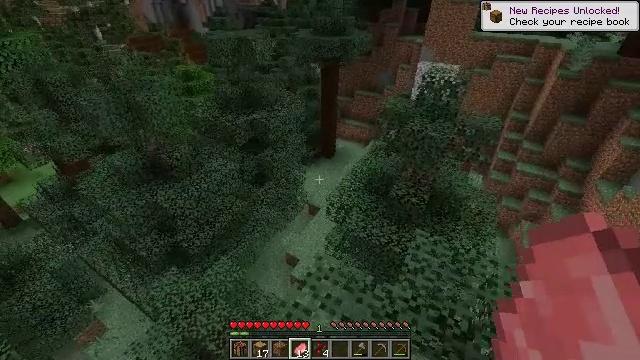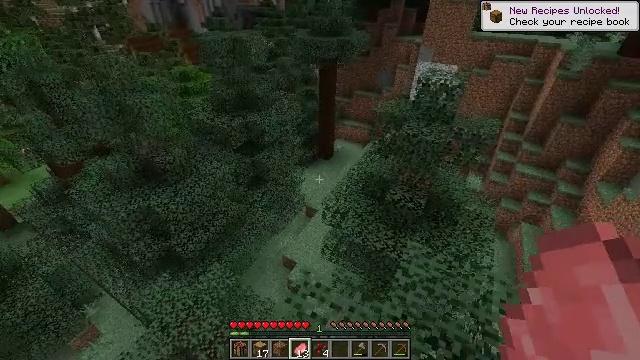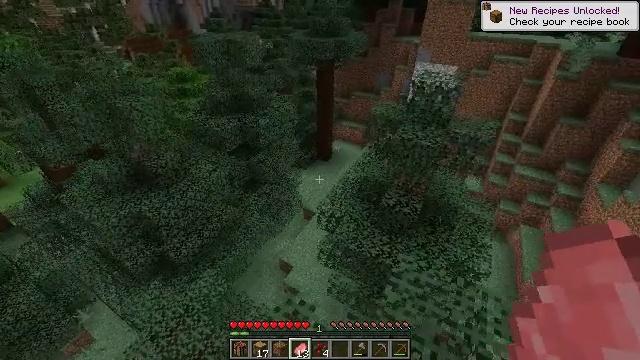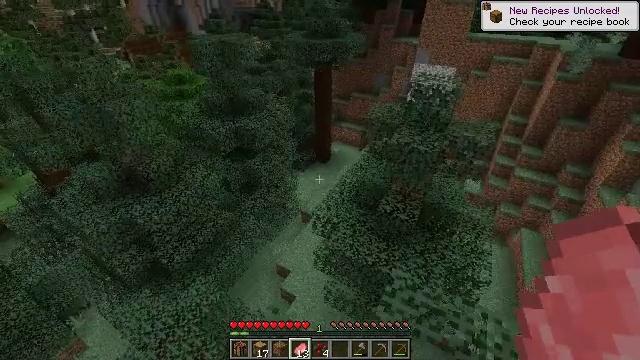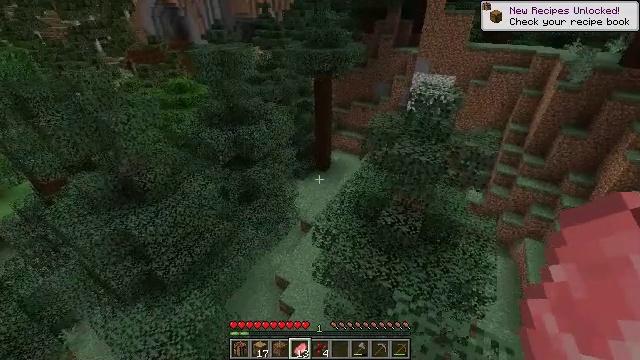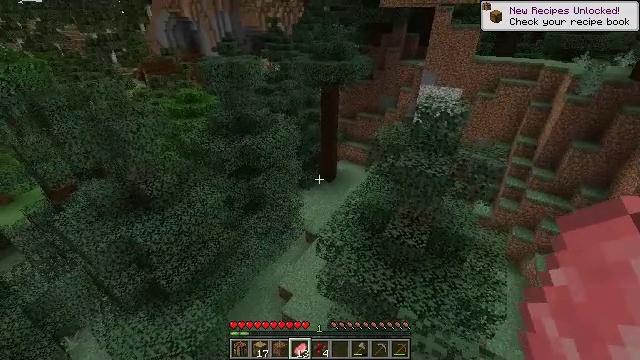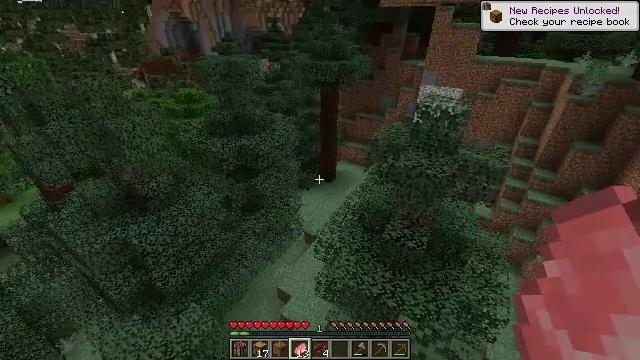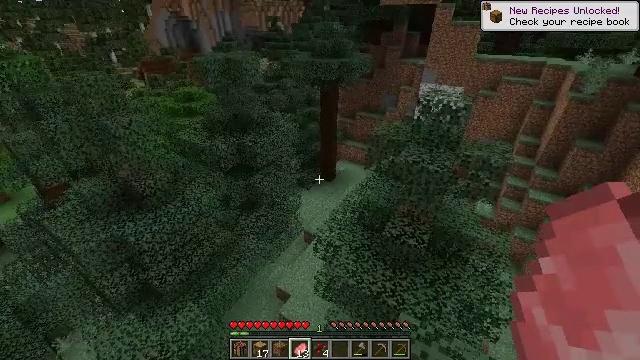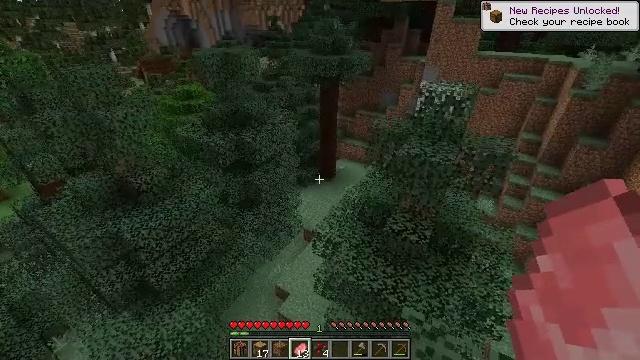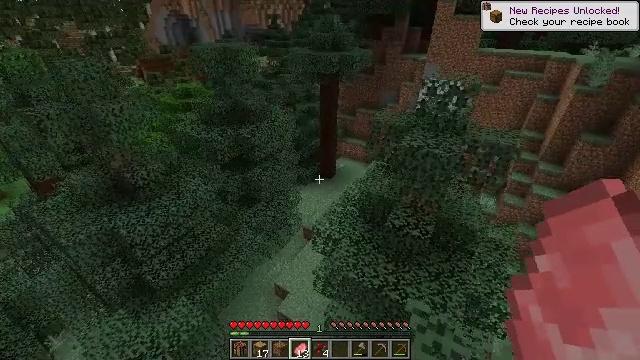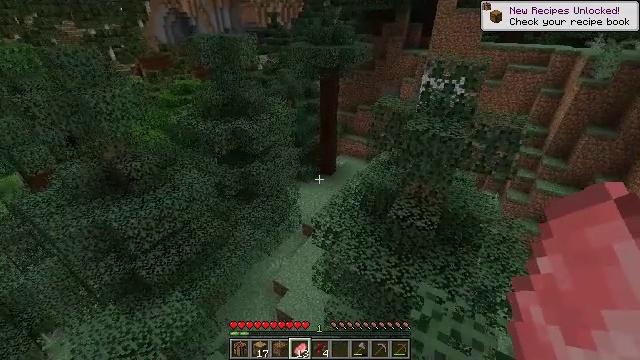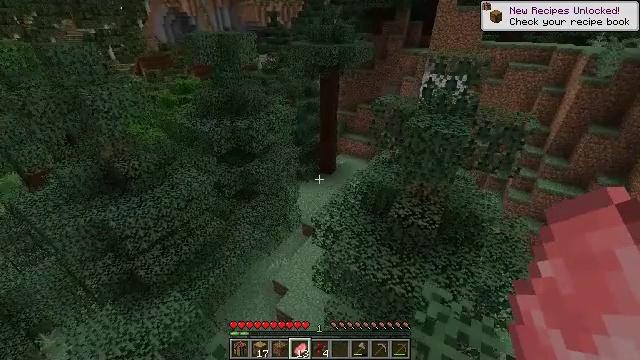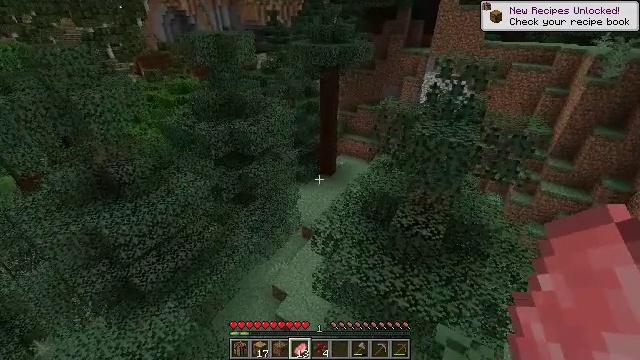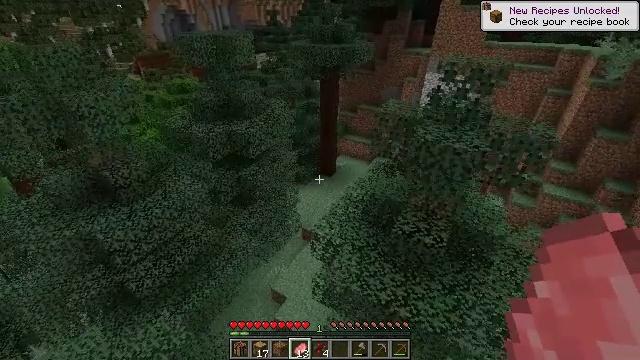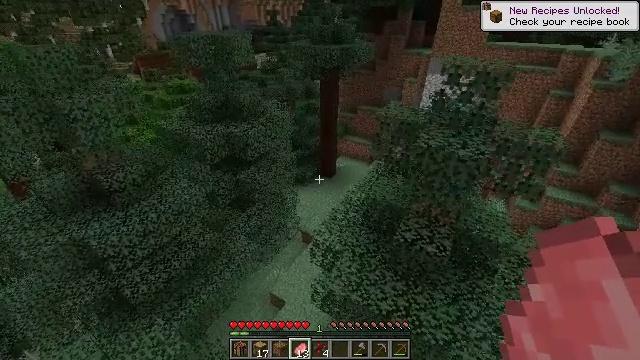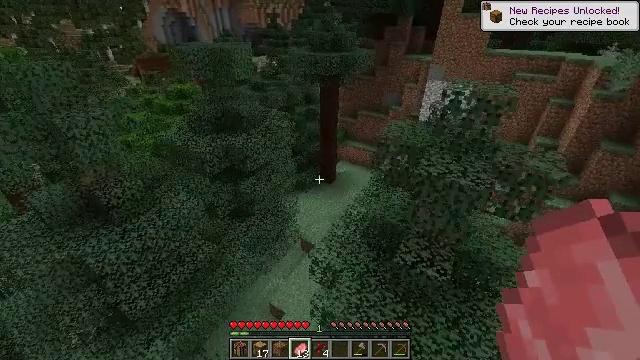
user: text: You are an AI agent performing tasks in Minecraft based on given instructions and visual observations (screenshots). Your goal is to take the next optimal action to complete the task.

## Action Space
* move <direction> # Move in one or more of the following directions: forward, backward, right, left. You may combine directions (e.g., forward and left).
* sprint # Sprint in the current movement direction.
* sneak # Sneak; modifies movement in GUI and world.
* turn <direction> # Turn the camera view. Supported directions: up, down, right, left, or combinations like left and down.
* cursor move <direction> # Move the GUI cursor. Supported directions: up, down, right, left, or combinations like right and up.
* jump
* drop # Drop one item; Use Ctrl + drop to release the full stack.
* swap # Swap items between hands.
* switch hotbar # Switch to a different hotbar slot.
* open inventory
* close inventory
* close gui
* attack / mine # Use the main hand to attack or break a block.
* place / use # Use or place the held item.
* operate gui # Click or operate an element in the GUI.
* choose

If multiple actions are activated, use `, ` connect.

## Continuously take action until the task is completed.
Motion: motion action
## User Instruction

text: Destroy the purple bed to collect it.
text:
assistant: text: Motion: move forward and move right
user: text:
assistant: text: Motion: move forward and move right
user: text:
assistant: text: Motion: move forward
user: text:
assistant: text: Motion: move forward, turn up
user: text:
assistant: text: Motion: turn left and up
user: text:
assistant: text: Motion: no_op
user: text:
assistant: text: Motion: move forward
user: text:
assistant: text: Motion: move forward
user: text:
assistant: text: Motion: no_op
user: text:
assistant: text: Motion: move forward
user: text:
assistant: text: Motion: move forward
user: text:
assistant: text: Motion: move forward
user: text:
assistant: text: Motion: move forward
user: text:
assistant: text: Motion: move forward
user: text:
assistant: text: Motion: move forward, jump
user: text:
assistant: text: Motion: move forward, jump
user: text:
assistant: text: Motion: move forward, jump
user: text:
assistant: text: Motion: move forward, jump
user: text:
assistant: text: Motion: move forward, jump
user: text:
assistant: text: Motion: move forward, jump
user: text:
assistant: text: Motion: move forward, jump
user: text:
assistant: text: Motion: move forward, turn left and down, jump
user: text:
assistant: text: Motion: move forward, turn left and down, jump
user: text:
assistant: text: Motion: move forward, turn left and down
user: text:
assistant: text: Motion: move forward, turn left and down
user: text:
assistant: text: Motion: move forward, turn left
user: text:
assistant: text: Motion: move forward
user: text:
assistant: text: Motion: move forward, turn down
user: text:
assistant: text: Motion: move forward, turn down
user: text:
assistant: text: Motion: move forward